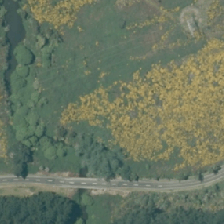
Land cover: harvested_forest